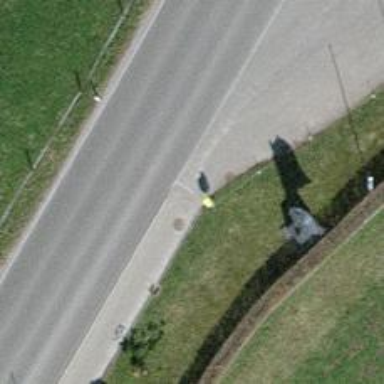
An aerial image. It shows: Asphalt path that serves as sidewalk.